Aerial crown-view tile of a tropical tree (Barro Colorado Island, Panama), acquired 20240918:
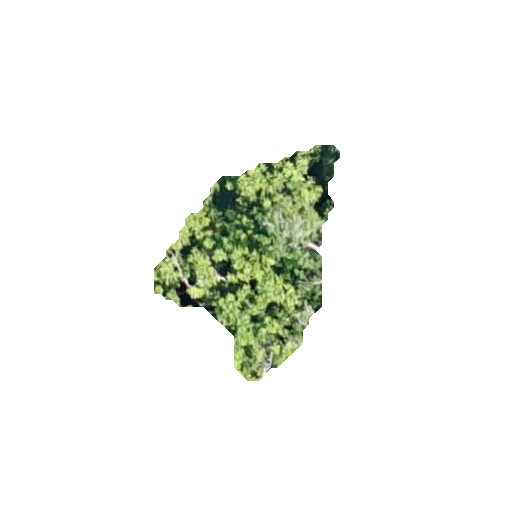
Species: Alseis blackiana
GBIF accepted scientific name: Alseis blackiana
Crown area: 39.222 m²